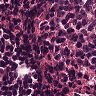
Metastatic tissue present: no